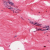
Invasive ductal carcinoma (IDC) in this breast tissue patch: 0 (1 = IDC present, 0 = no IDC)